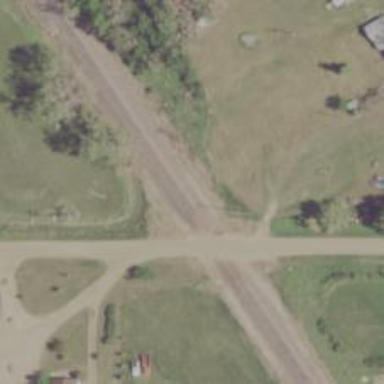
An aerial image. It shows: Level crossing along the railway.